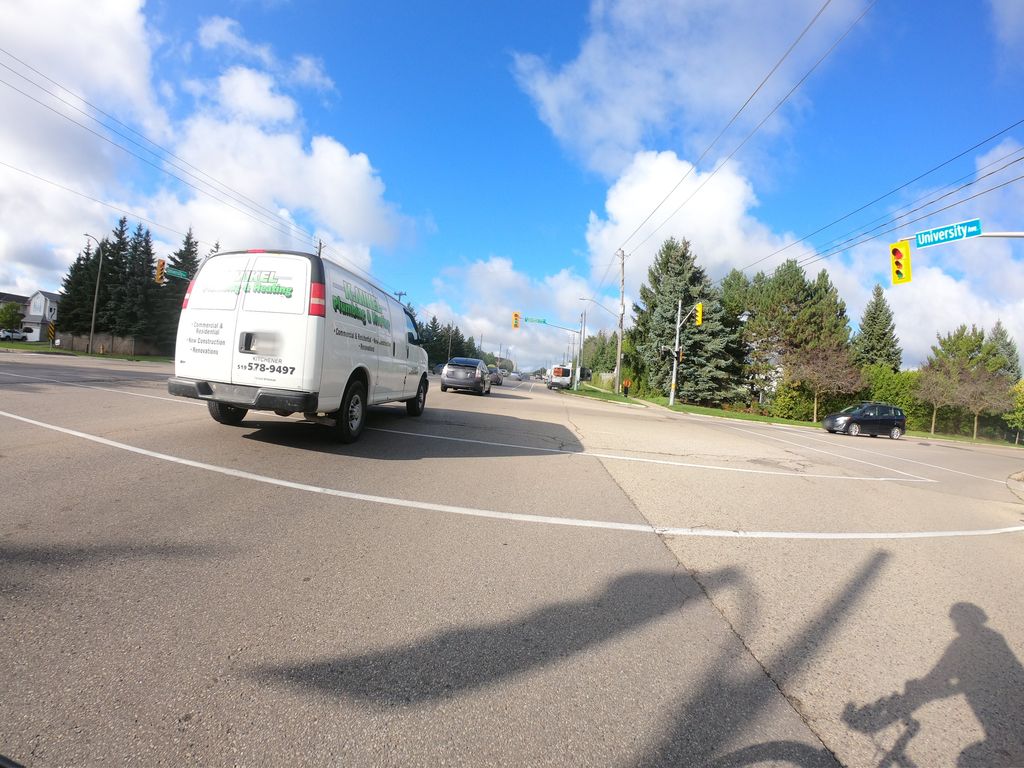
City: kitchener-waterloo